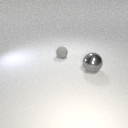
large gray metal sphere in front of small gray rubber sphere